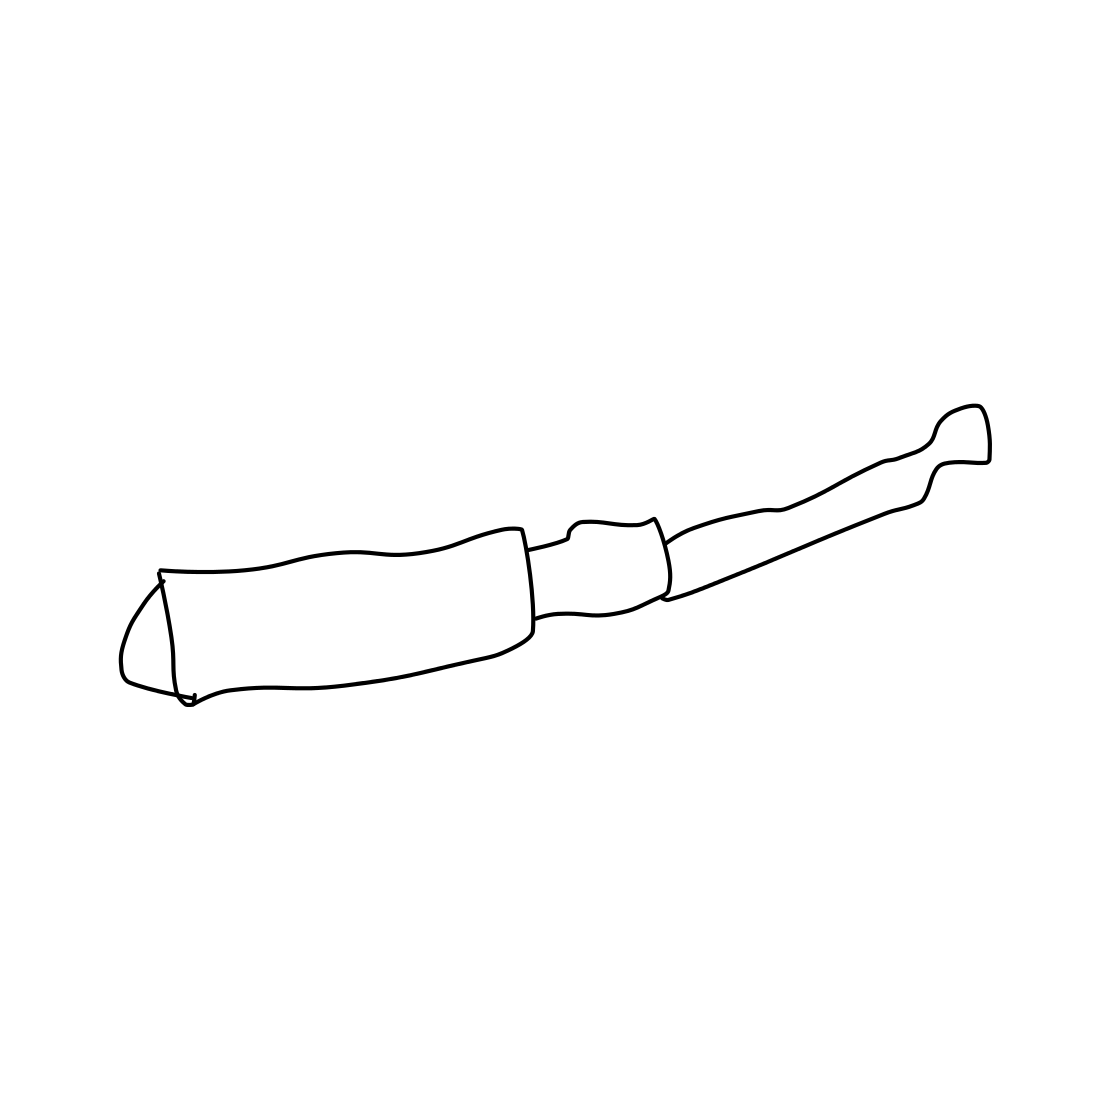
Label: screwdriver